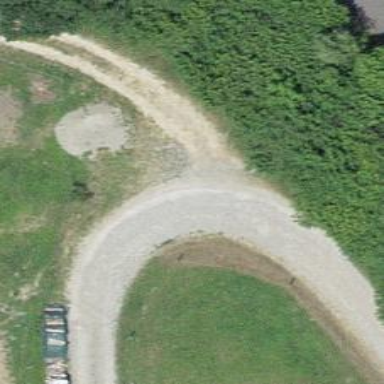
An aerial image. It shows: Well-maintained track road with grade 1 tracktype.